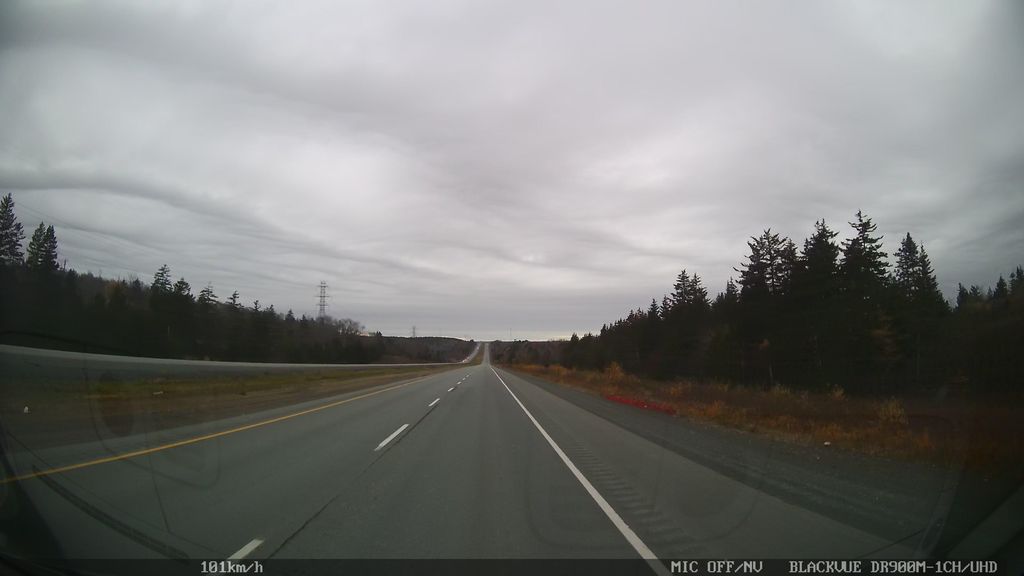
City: halifax